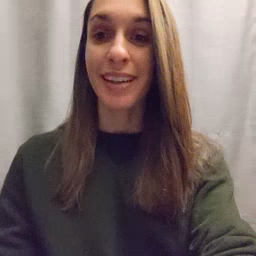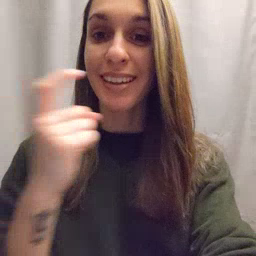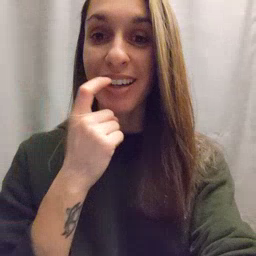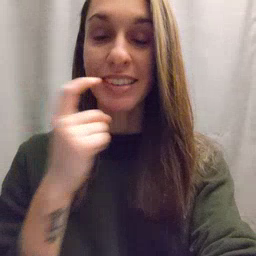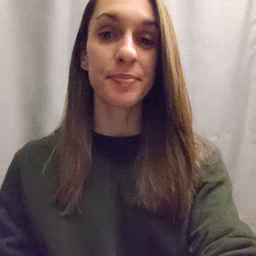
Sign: glasswindow